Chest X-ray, AP view. Patient: 48 years old, sex F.
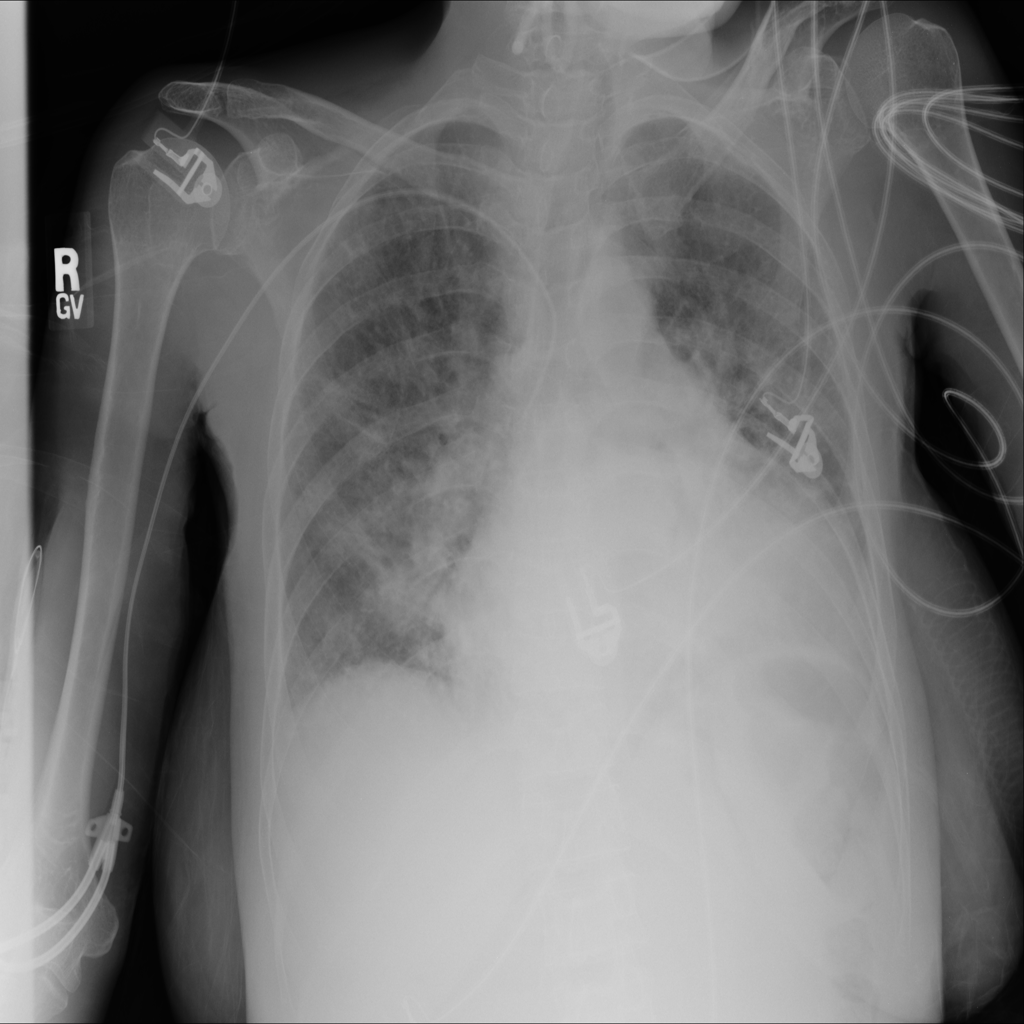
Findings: Effusion